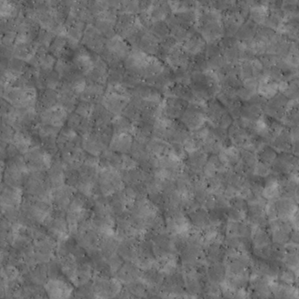
Label: non_frost